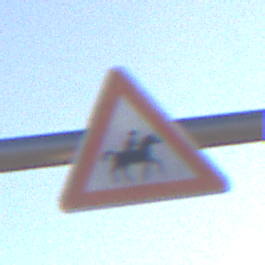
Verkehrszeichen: ReiterLinks
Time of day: SunriseSunset
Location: Outdoor (Nature)
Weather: Clear
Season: NotSpecified
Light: Natural